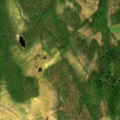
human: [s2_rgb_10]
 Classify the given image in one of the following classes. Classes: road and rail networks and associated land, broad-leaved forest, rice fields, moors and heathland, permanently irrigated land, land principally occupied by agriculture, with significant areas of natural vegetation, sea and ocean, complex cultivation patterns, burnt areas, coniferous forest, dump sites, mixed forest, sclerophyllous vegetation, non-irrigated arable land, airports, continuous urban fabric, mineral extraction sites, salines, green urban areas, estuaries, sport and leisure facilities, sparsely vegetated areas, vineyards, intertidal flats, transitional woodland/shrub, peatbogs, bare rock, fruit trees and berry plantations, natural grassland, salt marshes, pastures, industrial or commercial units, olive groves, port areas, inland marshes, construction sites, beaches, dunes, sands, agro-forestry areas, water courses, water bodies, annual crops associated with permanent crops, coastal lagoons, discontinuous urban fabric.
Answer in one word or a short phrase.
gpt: coniferous forest, transitional woodland/shrub, peatbogs